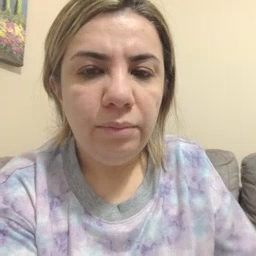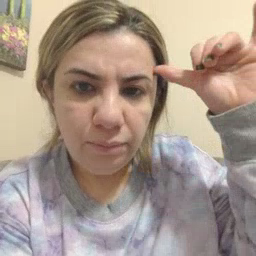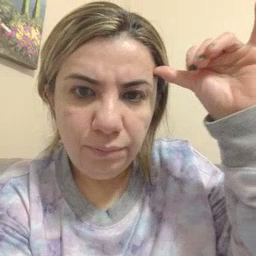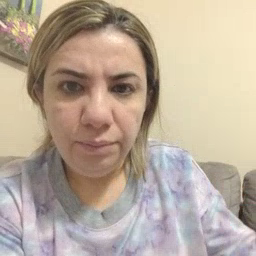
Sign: cowboy